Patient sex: F
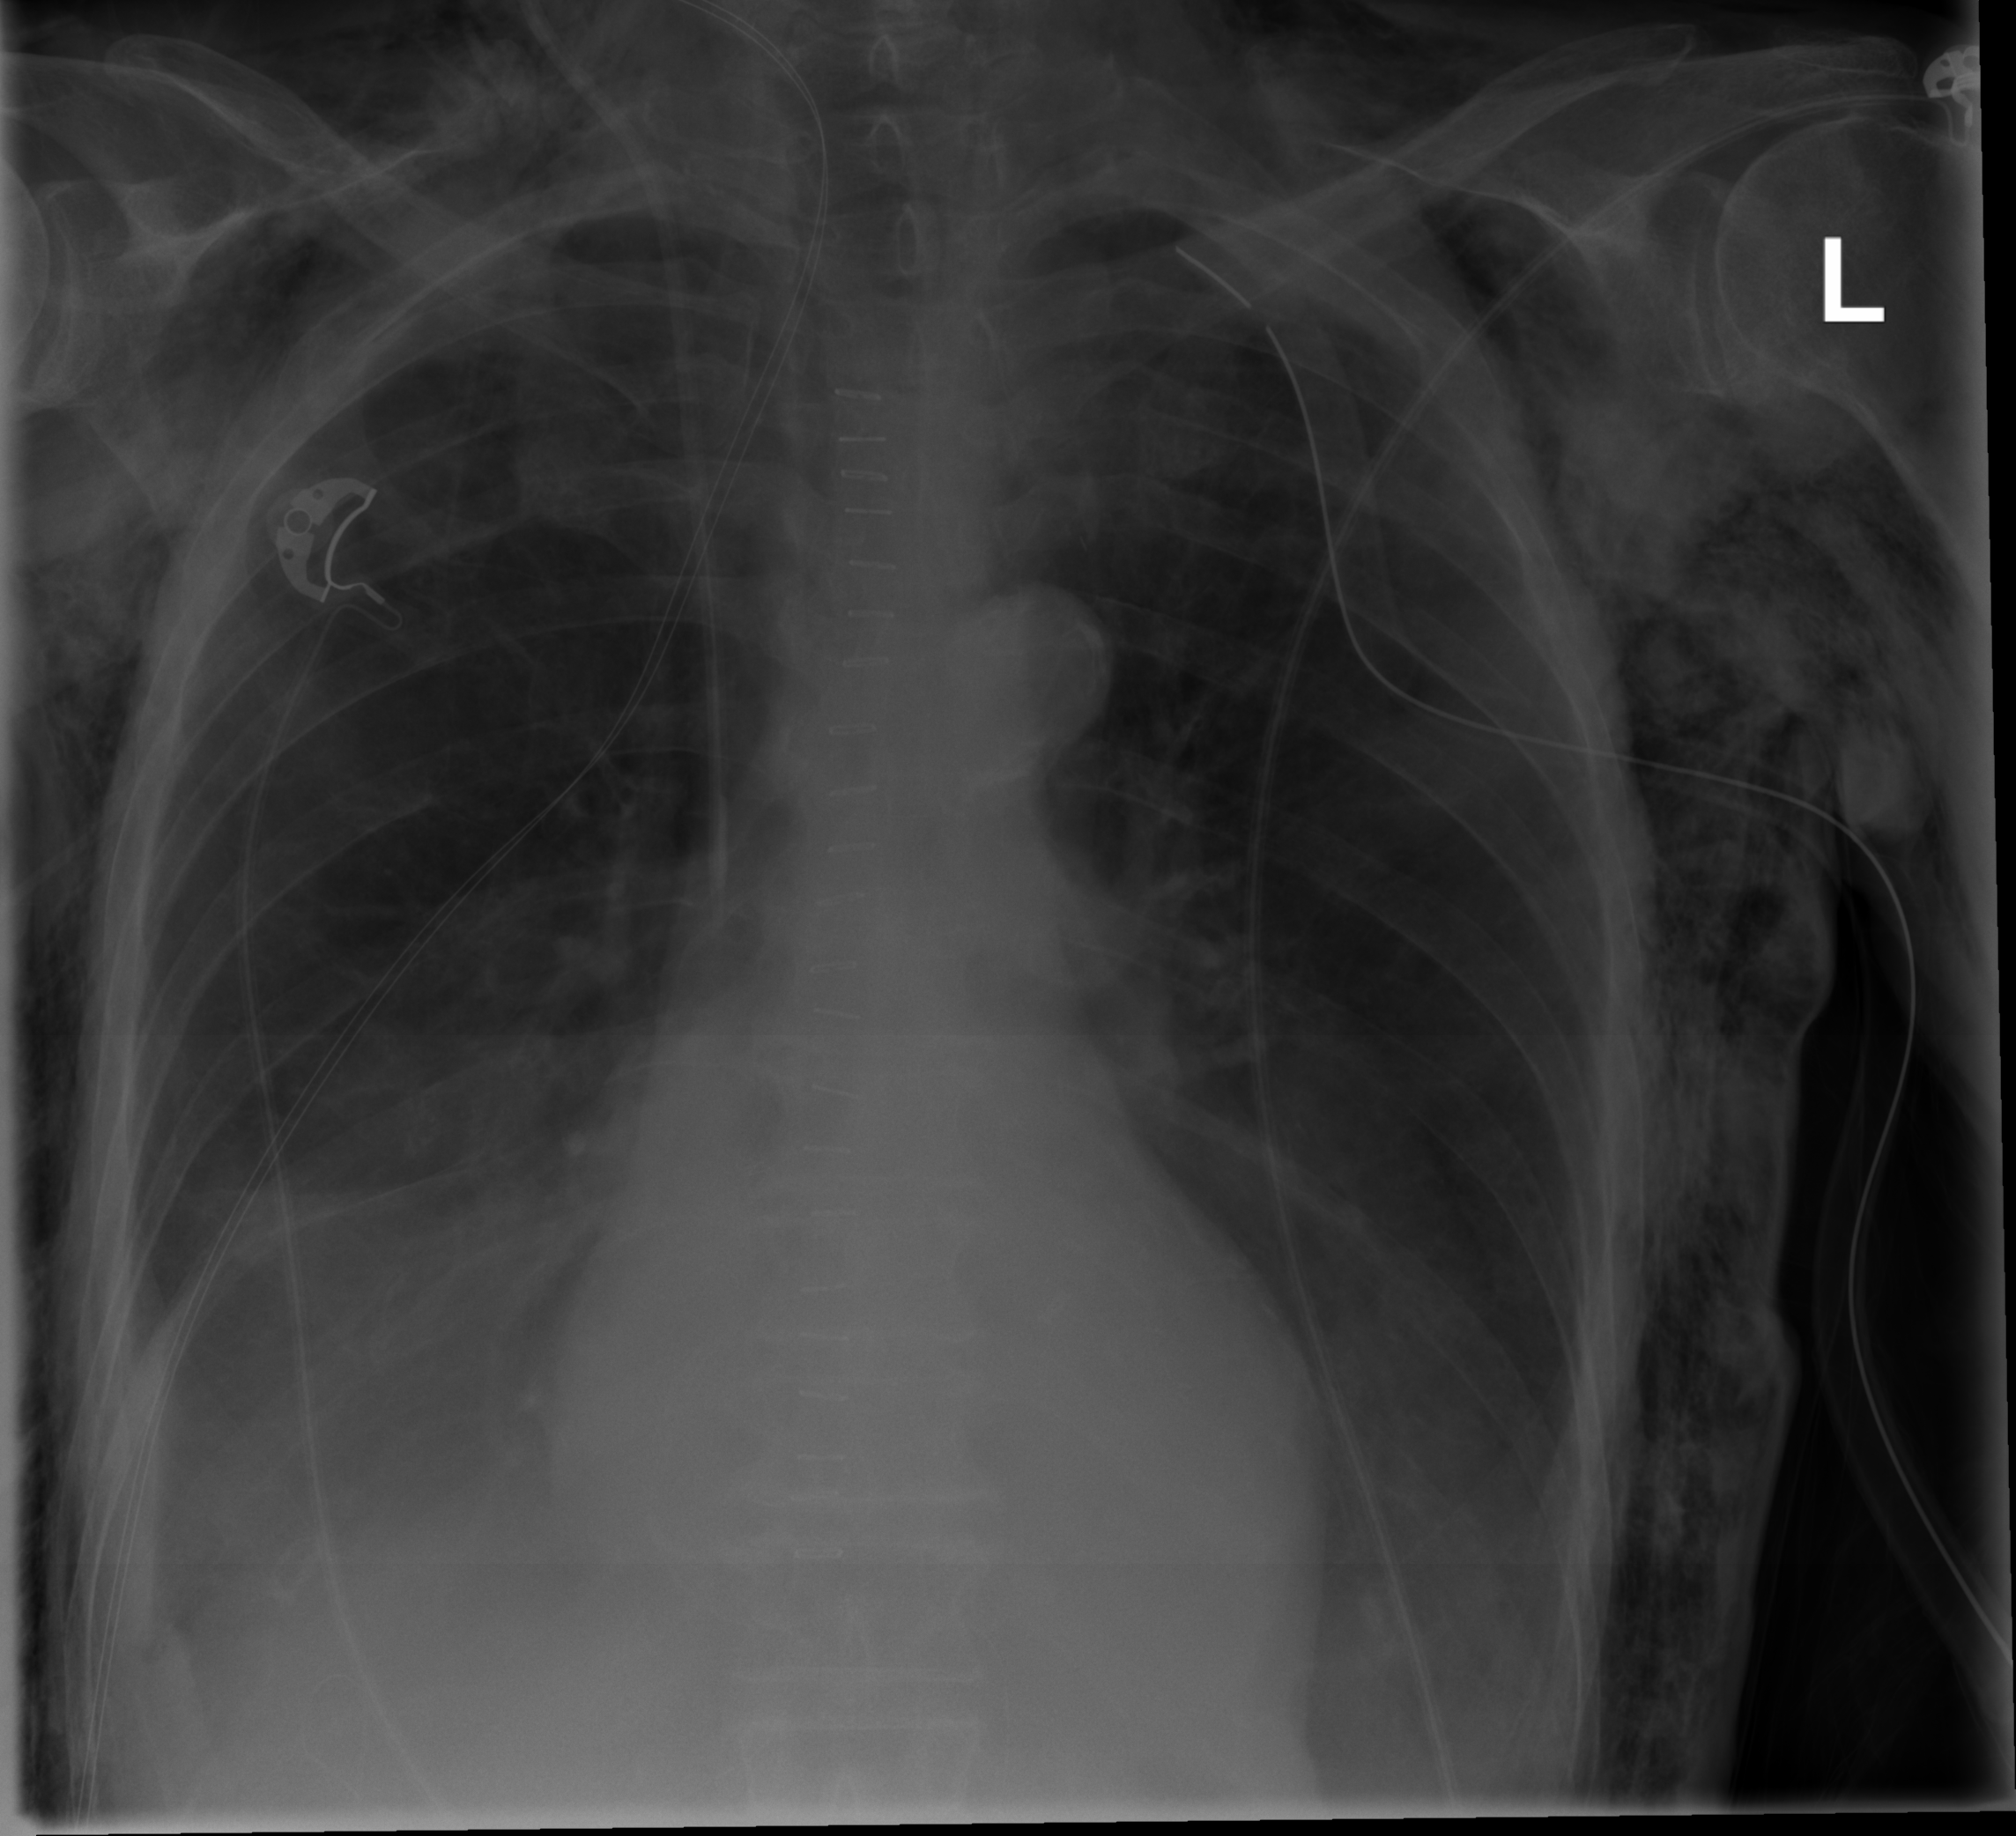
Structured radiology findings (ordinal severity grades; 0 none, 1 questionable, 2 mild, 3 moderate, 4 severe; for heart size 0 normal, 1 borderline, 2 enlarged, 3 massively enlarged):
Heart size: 0
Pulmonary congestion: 0
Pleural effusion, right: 2
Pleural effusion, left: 2
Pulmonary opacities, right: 0
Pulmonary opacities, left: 0
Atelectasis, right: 2
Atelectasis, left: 0